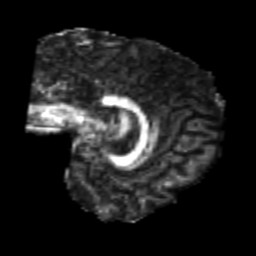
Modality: FA
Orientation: sagittal
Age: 24
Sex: male
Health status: healthy
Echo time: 0.074 s